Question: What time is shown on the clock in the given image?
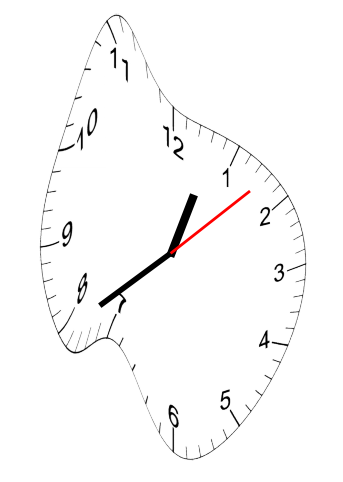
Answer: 12:39:08